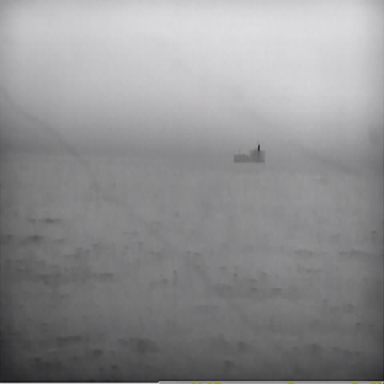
There is a liner in the infrared image.